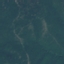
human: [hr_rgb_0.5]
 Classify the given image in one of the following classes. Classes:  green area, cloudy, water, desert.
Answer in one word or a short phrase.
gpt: green area